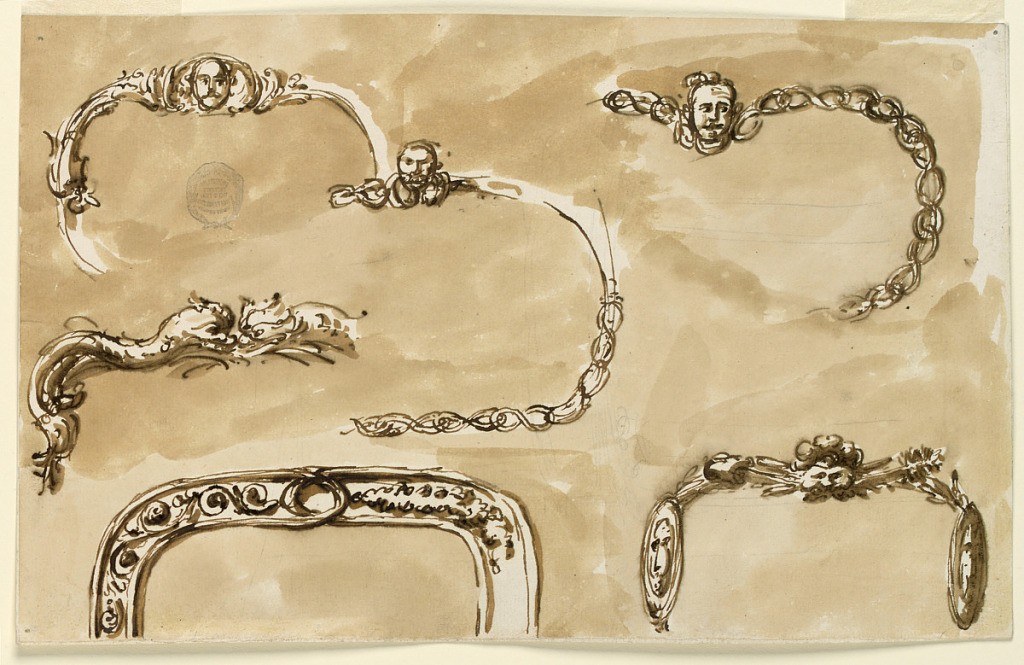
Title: Six Metal Frames for Purses
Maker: Giuseppe Barberi, Italian, 1746–1809
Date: ca. 1780
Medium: Pen and brown ink, brush and brown wash, graphite on off-white laid paper, lined
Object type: Drawing
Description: Foliate scrolls with masks. Dolphins at left.